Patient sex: M
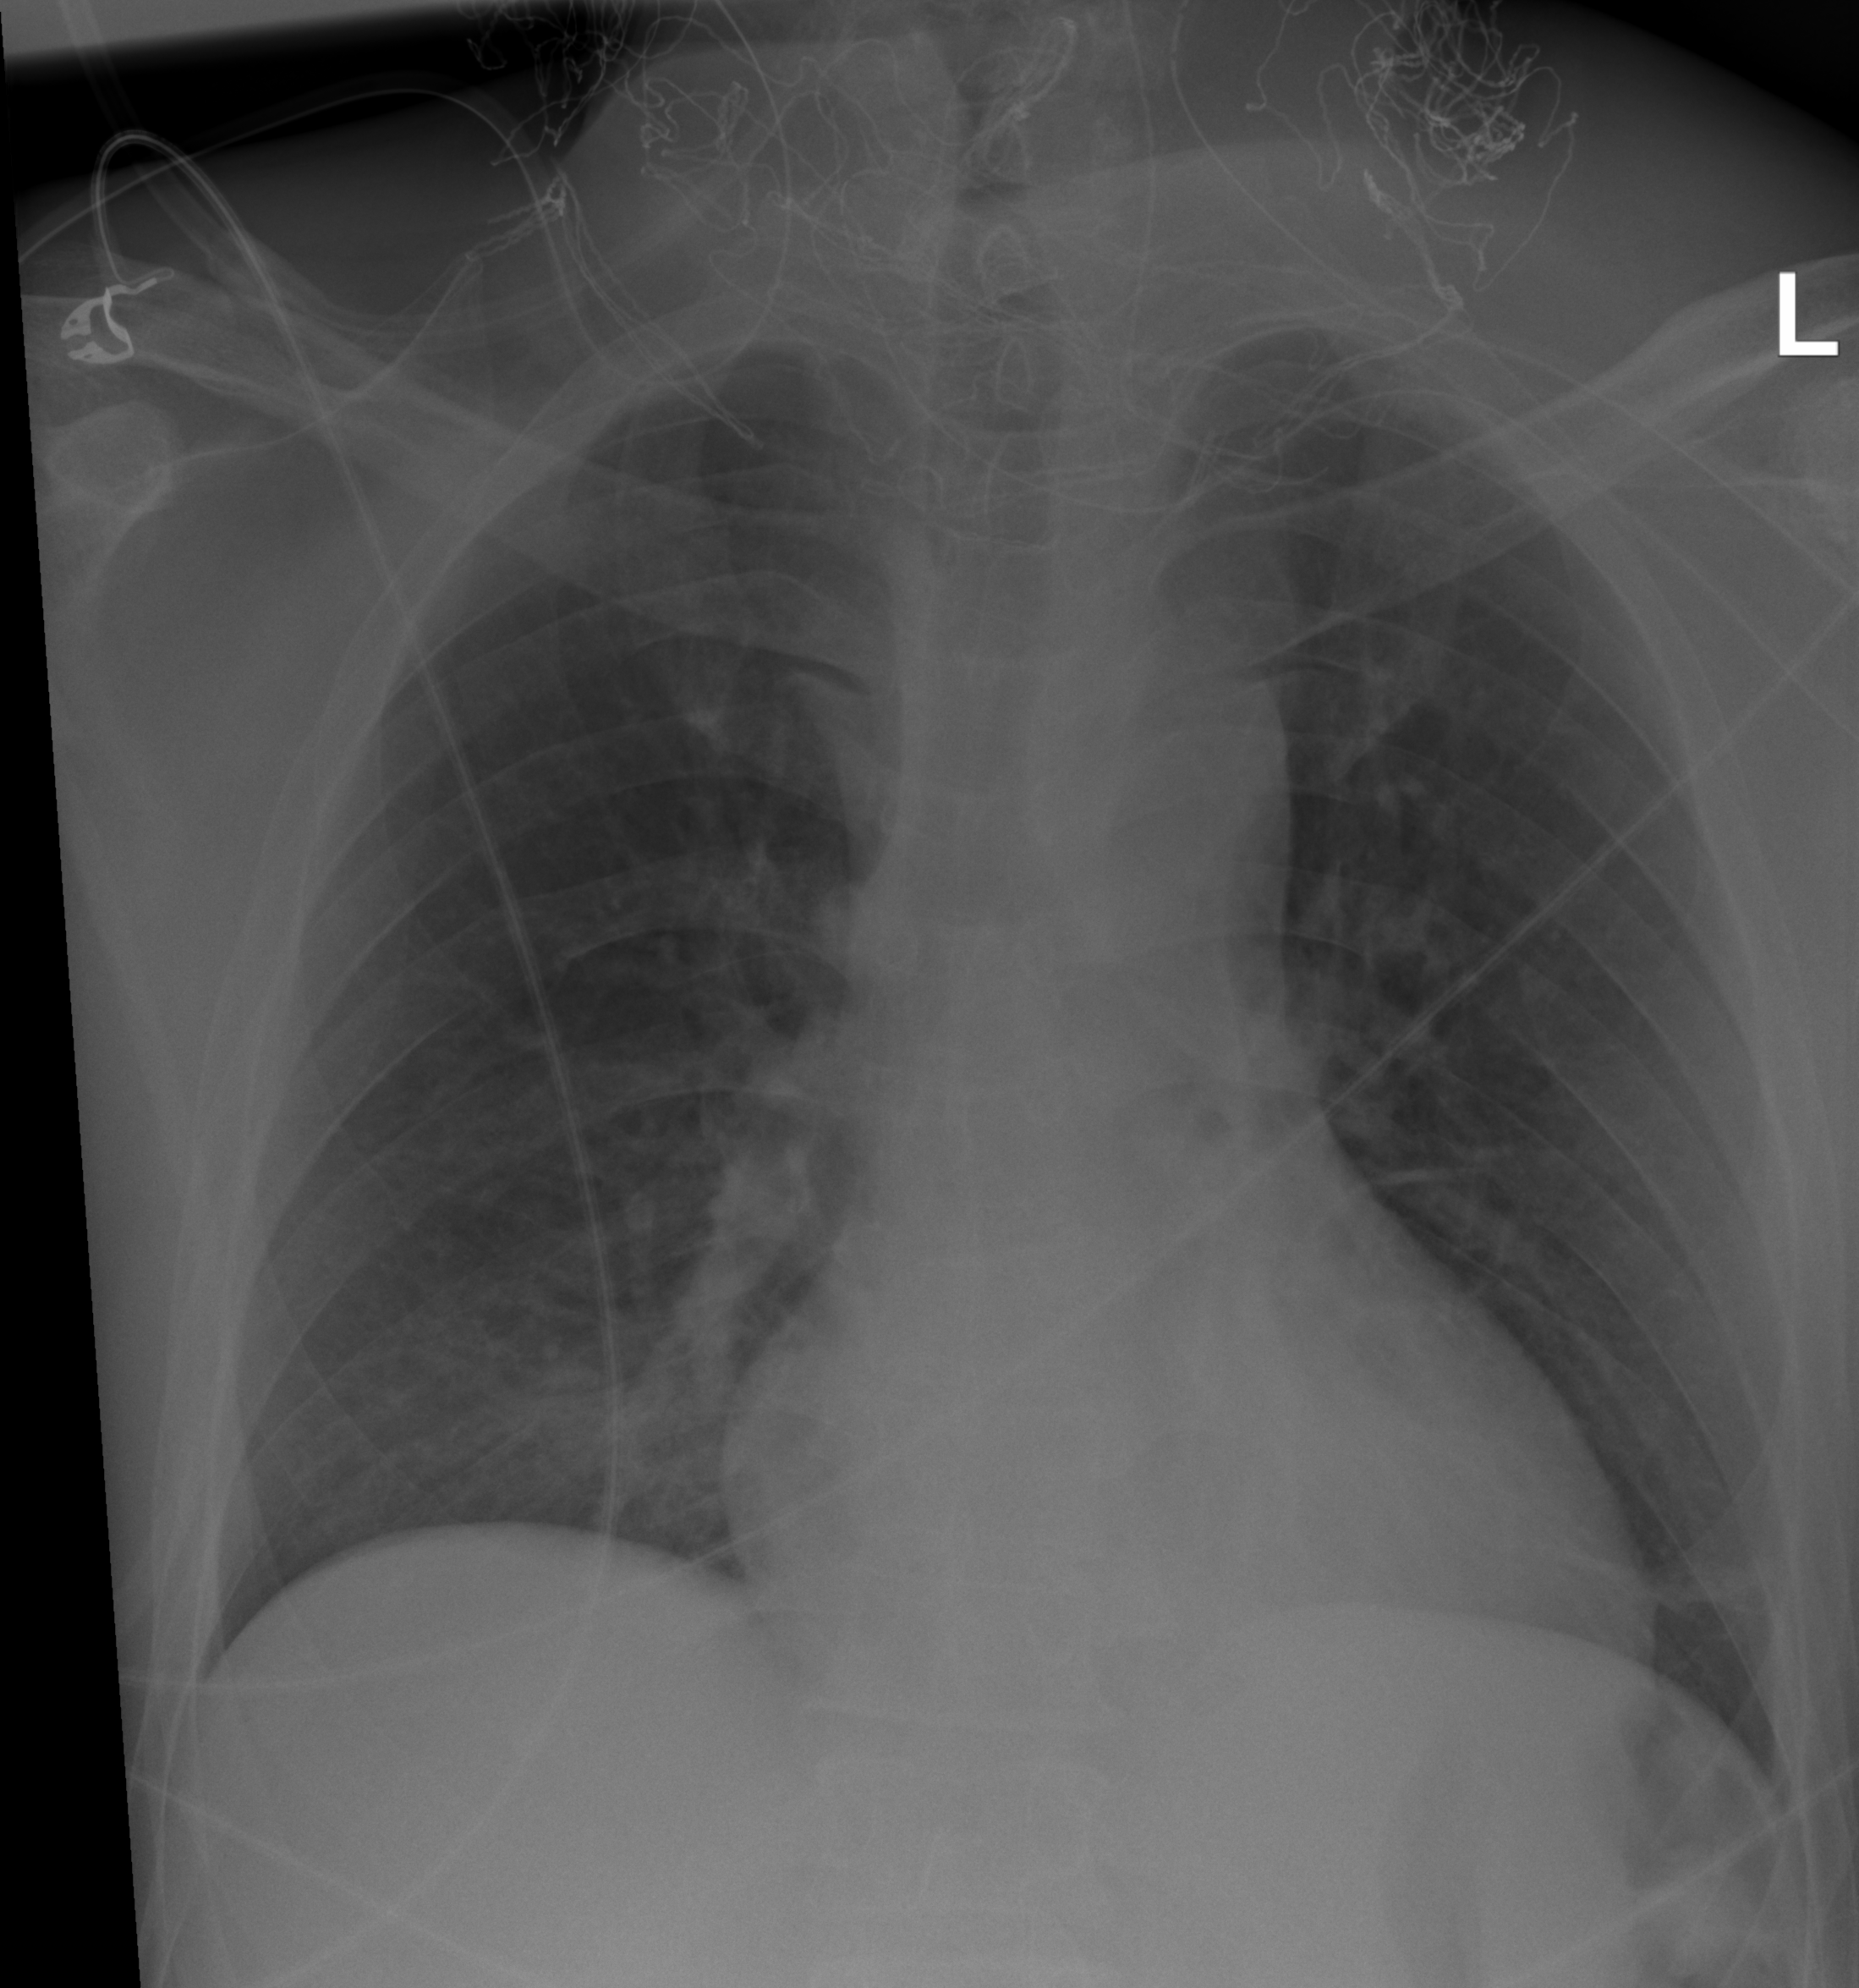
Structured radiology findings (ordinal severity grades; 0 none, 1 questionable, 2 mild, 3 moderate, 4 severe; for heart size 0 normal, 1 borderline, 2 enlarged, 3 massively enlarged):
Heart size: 1
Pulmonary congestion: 0
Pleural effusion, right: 0
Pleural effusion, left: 0
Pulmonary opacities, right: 0
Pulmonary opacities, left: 0
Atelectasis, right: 0
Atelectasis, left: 2